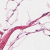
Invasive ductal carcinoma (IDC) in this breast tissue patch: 0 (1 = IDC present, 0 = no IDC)